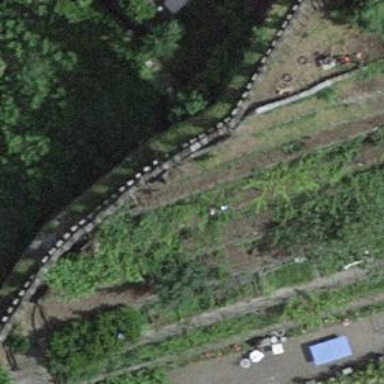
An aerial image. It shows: Historical wall that serves as city walls.